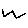
Label: zigzag